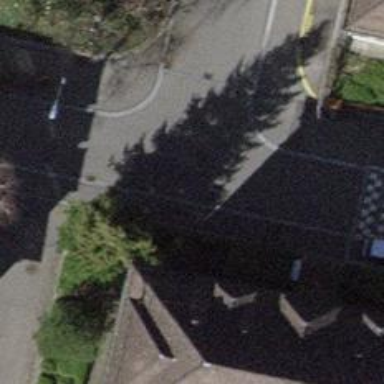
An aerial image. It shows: Unmarked crossing with traffic calming table.